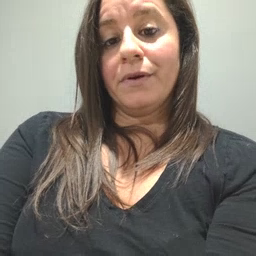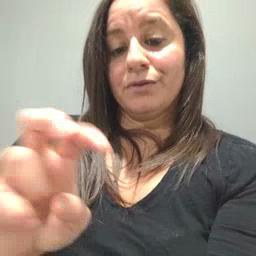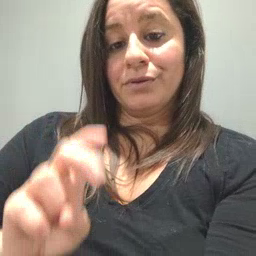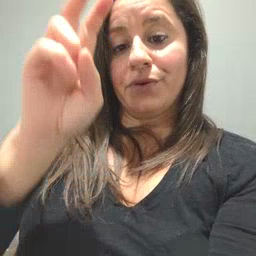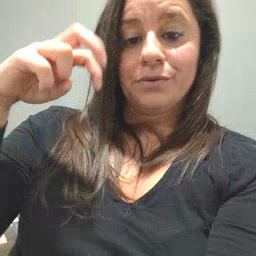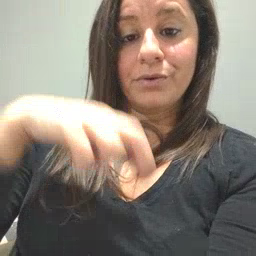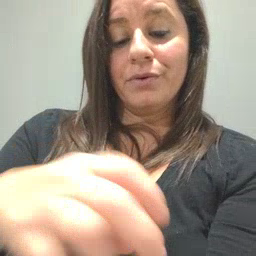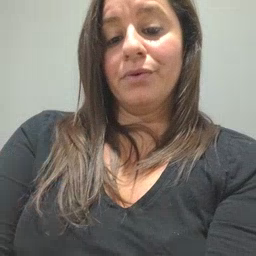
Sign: stairs